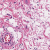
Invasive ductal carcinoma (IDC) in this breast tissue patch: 1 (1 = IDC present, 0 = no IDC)